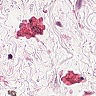
Metastatic tissue present: no